Question: I'm trying to make a sample SOAP web service using Spring-WS and JAXB and I have an ugly exception and I can't figure it out why.
I'm using jetty as a server with the following configuration:

When I access the wsdl from a browser with the address: <URL> it works too.
But when I'm making a request with soapUI, I get a stacktrace:
'''
2012-01-05 13:07:30.010::WARN: /loginService/
java.lang.AbstractMethodError: org.springframework.ws.server.endpoint.mapping.AbstractMethodEndpointMapping.getLookupKeyForMessage(Lorg/springframework/ws/context/MessageContext;)Ljava/lang/Object;
at org.springframework.ws.server.endpoint.mapping.AbstractMethodEndpointMapping.getEndpointInternal(AbstractMethodEndpointMapping.java:55)
at org.springframework.ws.server.endpoint.mapping.AbstractEndpointMapping.getEndpoint(AbstractEndpointMapping.java:117)
at org.springframework.ws.server.MessageDispatcher.getEndpoint(MessageDispatcher.java:256)
at org.springframework.ws.server.MessageDispatcher.dispatch(MessageDispatcher.java:210)
at org.springframework.ws.server.MessageDispatcher.receive(MessageDispatcher.java:172)
at org.springframework.ws.transport.support.WebServiceMessageReceiverObjectSupport.handleConnection(WebServiceMessageReceiverObjectSupport.java:88)
at org.springframework.ws.transport.http.WebServiceMessageReceiverHandlerAdapter.handle(WebServiceMessageReceiverHandlerAdapter.java:57)
at org.springframework.ws.transport.http.MessageDispatcherServlet.doService(MessageDispatcherServlet.java:222)
at org.springframework.web.servlet.FrameworkServlet.processRequest(FrameworkServlet.java:644)
at org.springframework.web.servlet.FrameworkServlet.doPost(FrameworkServlet.java:560)
at javax.servlet.http.HttpServlet.service(HttpServlet.java:727)
at javax.servlet.http.HttpServlet.service(HttpServlet.java:820)
at org.mortbay.jetty.servlet.ServletHolder.handle(ServletHolder.java:487)
at org.mortbay.jetty.servlet.ServletHandler.handle(ServletHandler.java:362)
at org.mortbay.jetty.security.SecurityHandler.handle(SecurityHandler.java:216)
at org.mortbay.jetty.servlet.SessionHandler.handle(SessionHandler.java:181)
at org.mortbay.jetty.handler.ContextHandler.handle(ContextHandler.java:722)
at org.mortbay.jetty.webapp.WebAppContext.handle(WebAppContext.java:404)
at org.mortbay.jetty.handler.HandlerWrapper.handle(HandlerWrapper.java:139)
at org.mortbay.jetty.Server.handle(Server.java:324)
at org.mortbay.jetty.HttpConnection.handleRequest(HttpConnection.java:505)
at org.mortbay.jetty.HttpConnection$RequestHandler.content(HttpConnection.java:842)
at org.mortbay.jetty.HttpParser.parseNext(HttpParser.java:648)
at org.mortbay.jetty.HttpParser.parseAvailable(HttpParser.java:211)
at org.mortbay.jetty.HttpConnection.handle(HttpConnection.java:380)
at org.mortbay.io.nio.SelectChannelEndPoint.run(SelectChannelEndPoint.java:395)
at org.mortbay.thread.BoundedThreadPool$PoolThread.run(BoundedThreadPool.java:450)
'''
Here is the LoginEndpoint:
'''
public class LoginEndpoint {
private static final String NAMESPACE = "http://www.asd.eu/knowlEDGE/loginService";
private static final String LOGIN_REQUEST = "login-request";
@PayloadRoot(localPart = LOGIN_REQUEST, namespace = NAMESPACE)
public LoginResponse getUser(LoginRequest request) {
LoginResponse response = new LoginResponse();
response.setPassword("my_secret_password");
return response;
}
}
'''
This is the .xsd file:
'''
<xsd:schema
xmlns:xsd="http://www.w3.org/2001/XMLSchema"
xmlns="http://www.asd.eu/knowlEDGE"
targetNamespace="http://www.asd.eu/knowlEDGE/loginService"
elementFormDefault="qualified">
<!-- xmlns - Address of our schema -->
<!-- targetNamespace - Address of our service. Adding .wsdl at the end gives the wsdl. It has to be the same with the namespace from PayloadRoot -->
<!-- elementFormDefault="qualified" - all the local defined elements are associated just to this namespace -->
<!-- Login Request Definition -->
<xsd:element name="login-request"> <!-- It has to be the same with the localpart from PayloadRoot -->
<xsd:complexType>
<xsd:attribute name="username" type="xsd:string" />
</xsd:complexType>
</xsd:element>
<!-- Login Response Definition -->
<xsd:element name="login-response">
<xsd:complexType>
<xsd:attribute name="password" type="xsd:string" />
</xsd:complexType>
</xsd:element>
</xsd:schema>
'''
This is the spring-ws-context.xml:
'''
<?xml version="1.0" encoding="UTF-8"?>
<beans xmlns="http://www.springframework.org/schema/beans" xmlns:xsi="http://www.w3.org/2001/XMLSchema-instance" xmlns:p="http://www.springframework.org/schema/p"
xmlns:context="http://www.springframework.org/schema/context"
xsi:schemaLocation="http://www.springframework.org/schema/beans
http://www.springframework.org/schema/beans/spring-beans.xsd
http://www.springframework.org/schema/context
http://www.springframework.org/schema/context/spring-context.xsd">
<context:annotation-config/>
<context:component-scan base-package="eu.asd.knowlEDGE.service.endpoint" />
<!-- MARSHALLER DEFINITION -->
<!-- the package where the sources will be generated, given the namespace -->
<bean id="knowledge.marshaller" class="org.springframework.oxm.jaxb.Jaxb2Marshaller"
p:contextPath="eu.asd.knowledge.loginservice">
</bean>
<!-- ENABLE OXM MARSHALLING -->
<bean class="org.springframework.ws.server.endpoint.adapter.MarshallingMethodEndpointAdapter">
<description>Enables the MessageDispatchServlet to invoke methods requiring OXM marshalling.</description>
<property name="marshaller" ref="knowledge.marshaller" />
<property name="unmarshaller" ref="knowledge.marshaller" />
</bean>
<!-- ENDPOINT DEFINITION -->
<bean id="loginService" class="org.springframework.ws.wsdl.wsdl11.DefaultWsdl11Definition"
p:requestSuffix="-request" p:responseSuffix="-response" >
<property name="schemaCollection" ref="schemaCollection" />
<property name="portTypeName" value="LoginService"/>
<property name="locationUri" value="loginService"/>
</bean>
<!-- here I set the xsd files to generate the wsdl -->
<bean id="schemaCollection"
class="org.springframework.xml.xsd.commons.CommonsXsdSchemaCollection">
<property name="xsds">
<list>
<value>classpath:login-service.xsd</value>
</list>
</property>
</bean>
<!-- EXCEPTION RESOLVER -->
<!-- bean id="exceptionResolver" class="ro.isdc.weather.service.exception.WeatherExceptionResolver">
</bean-->
<!-- ENDPOINT MAPPING INTERCEPTOR -->
<bean class="org.springframework.ws.server.endpoint.mapping.PayloadRootAnnotationMethodEndpointMapping">
<property name="interceptors">
<list>
<!-- ref bean="wsSecurityInterceptor" /-->
<ref local="schemaInterceptor"/>
</list>
</property>
</bean>
<!-- SCHEMA INTERCEPTOR -->
<bean id="schemaInterceptor" class="org.springframework.ws.soap.server.endpoint.interceptor.PayloadValidatingInterceptor">
<property name="schema" value="classpath:login-service.xsd"/>
<property name="validateRequest" value="true"/>
</bean>
<!-- SECURITY INTERCEPTOR -->
<bean id="wsSecurityInterceptor" class="org.springframework.ws.soap.security.wss4j.Wss4jSecurityInterceptor">
<property name="validationActions" value="UsernameToken" />
<property name="validationCallbackHandler" ref="callbackHandler" />
</bean>
<!-- CALLBACK HANDLER -->
<bean id="callbackHandler" class="org.springframework.ws.soap.security.wss4j.callback.SimplePasswordValidationCallbackHandler">
<property name="users">
<props>
<prop key="user1">passwd1</prop>
<prop key="user2">passwd2</prop>
</props>
</property>
</bean>
</beans>
'''
This is the web.xml file:
'''
<!DOCTYPE web-app PUBLIC
"-//Sun Microsystems, Inc.//DTD Web Application 2.3//EN"
"http://java.sun.com/dtd/web-app_2_3.dtd" >
<web-app>
<display-name>SOAP Web Service</display-name>
<servlet>
<servlet-name>spring-ws</servlet-name>
<servlet-class>
org.springframework.ws.transport.http.MessageDispatcherServlet
</servlet-class>
<init-param>
<param-name>contextConfigLocation</param-name>
<param-value>classpath:/spring-ws-context.xml</param-value>
</init-param>
</servlet>
<servlet-mapping>
<servlet-name>spring-ws</servlet-name>
<url-pattern>/*</url-pattern>
</servlet-mapping>
</web-app>
'''
Thank you very much!
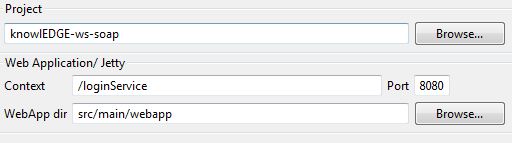
Answer: Your LoginEndpoint should be annotated with @EndPoint annotation, with this entry in the configuration for it to be configured as an endpoint:
'''
<sws:annotation-driven />
'''